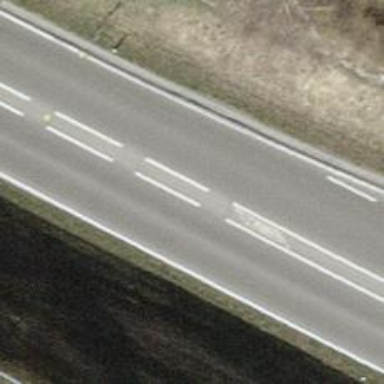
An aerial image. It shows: Primary road with asphalt surface.